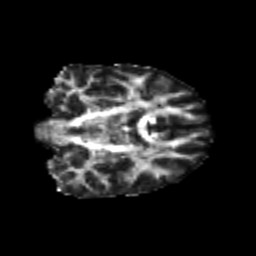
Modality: FA
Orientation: coronal
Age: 21
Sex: female
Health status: healthy
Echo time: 0.074 s